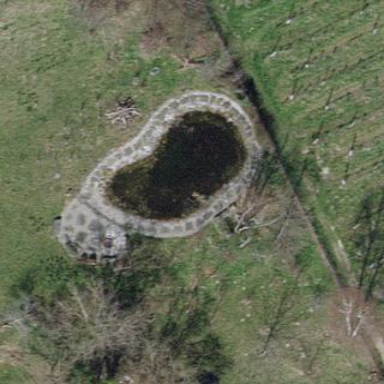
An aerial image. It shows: Serene pond surrounded by nature.